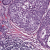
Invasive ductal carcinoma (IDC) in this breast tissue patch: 0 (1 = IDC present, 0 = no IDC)